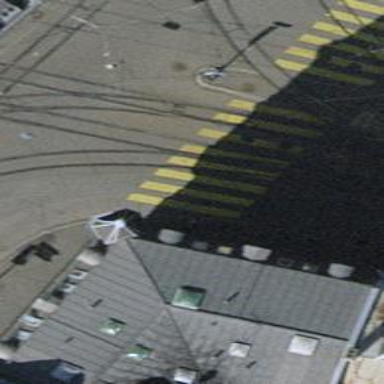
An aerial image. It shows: Kerb barrier.